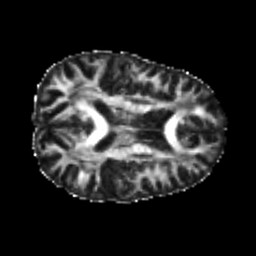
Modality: FA
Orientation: axial
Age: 25
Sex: male
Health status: healthy
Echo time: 0.074 s